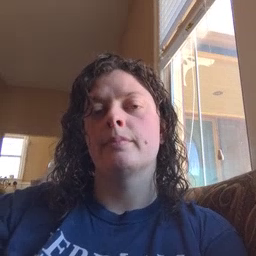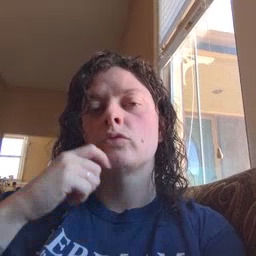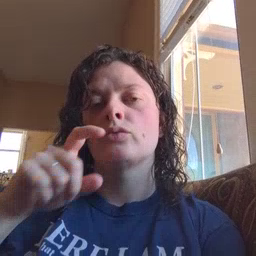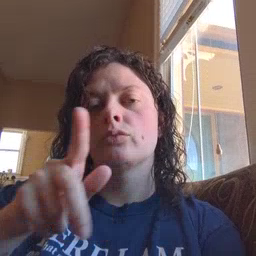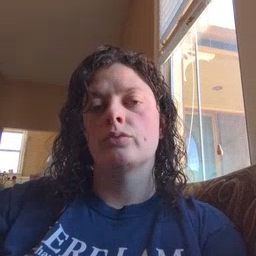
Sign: dryer